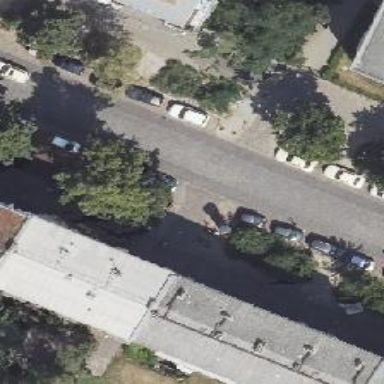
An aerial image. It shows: Residential road with sidewalks on both sides. Separate parking spaces are available on both sides.